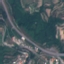
Land use / land cover class: Highway